Question: I wanted to restore this image:

As you can see, image is has crumpled with yellowy colored waves (damaged by water). I'm unable to work with Photoshop or some kind of tools. But i can apply image-processing. What is the best way to restore this image.
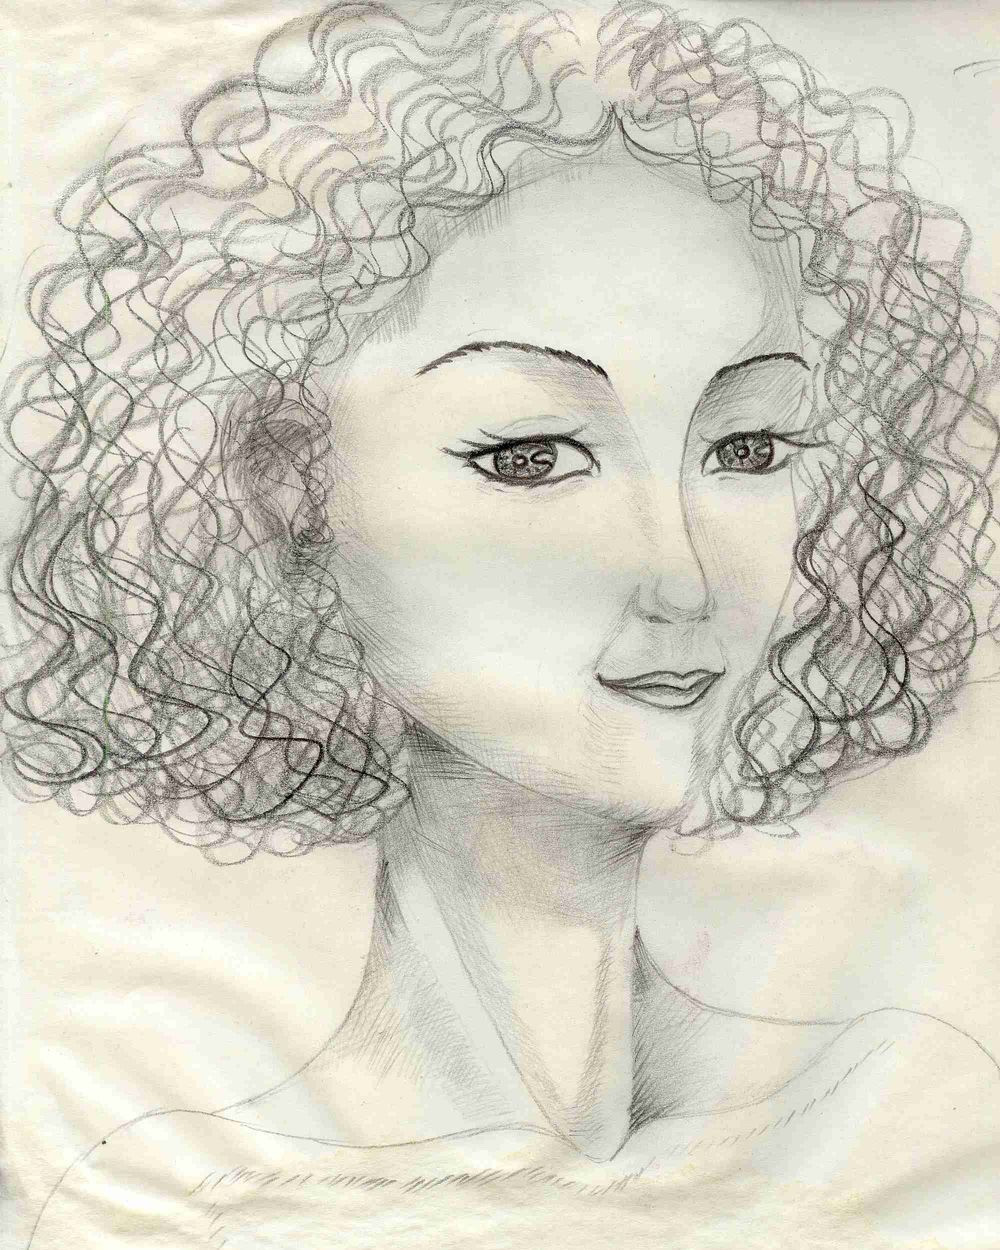
Answer: Large top-hat filter on the intensity image, followed by a little contrast adjustment.
By means of per-channel gains, it should be possible to restore the paper color.
<URL>